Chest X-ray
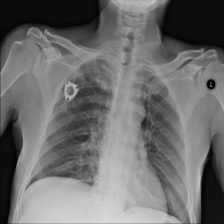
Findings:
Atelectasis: negative
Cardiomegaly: negative
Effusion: negative
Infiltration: negative
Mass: negative
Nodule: negative
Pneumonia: negative
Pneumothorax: negative
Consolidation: negative
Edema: negative
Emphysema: negative
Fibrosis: negative
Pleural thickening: negative
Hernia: negative